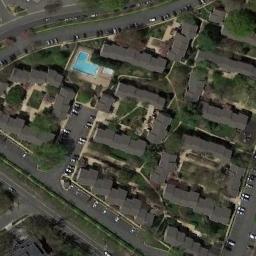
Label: dense_residential